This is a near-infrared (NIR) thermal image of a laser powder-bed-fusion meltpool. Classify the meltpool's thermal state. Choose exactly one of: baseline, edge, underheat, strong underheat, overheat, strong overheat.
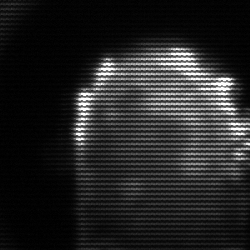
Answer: baseline